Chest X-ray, AP view. Patient: 66 years old, sex M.
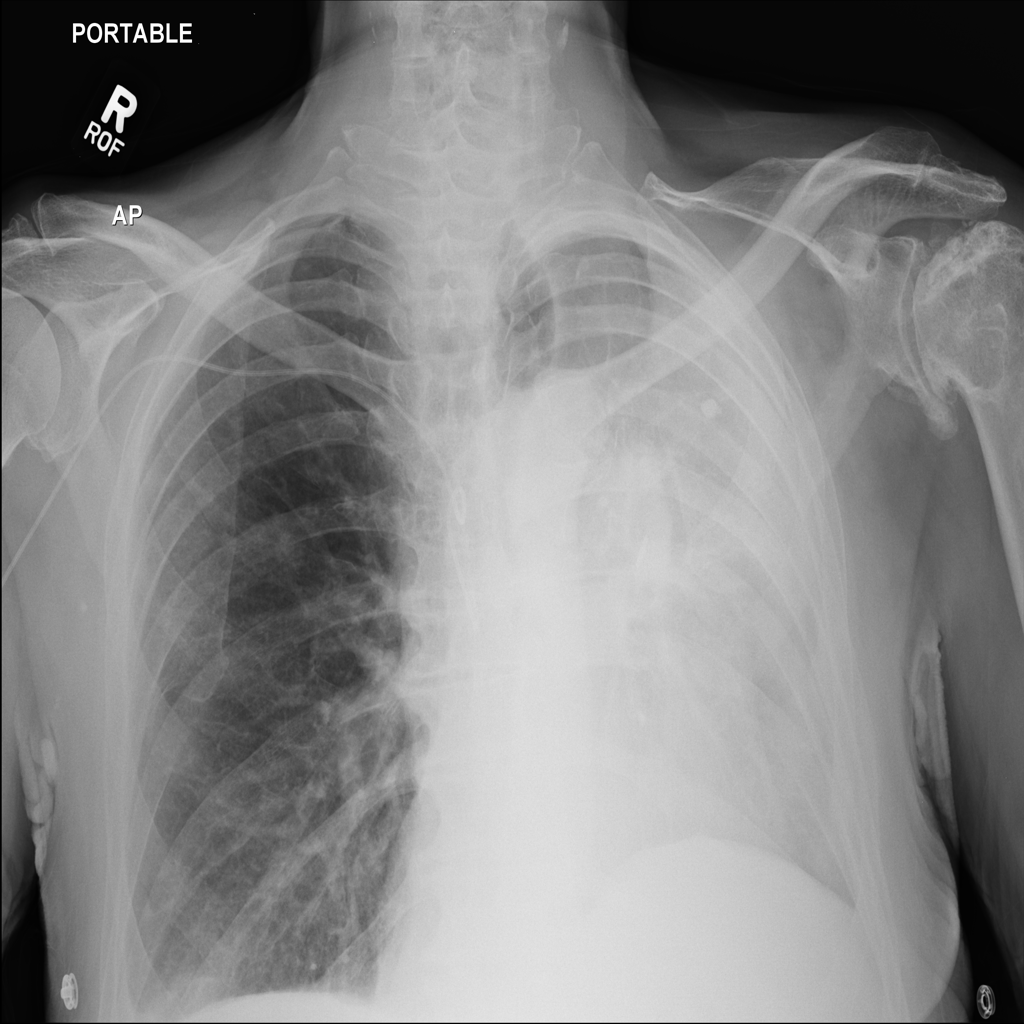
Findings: Effusion